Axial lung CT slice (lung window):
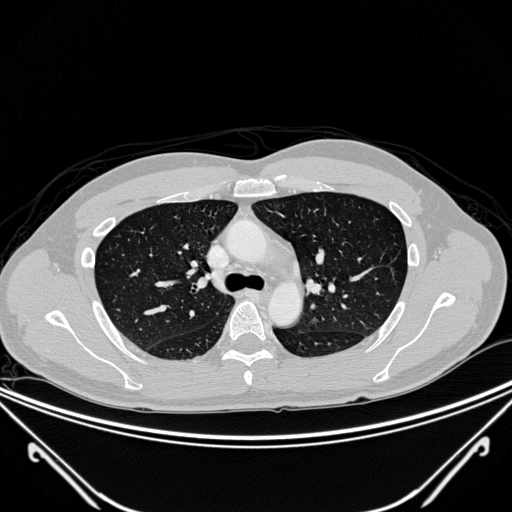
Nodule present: no